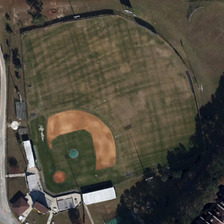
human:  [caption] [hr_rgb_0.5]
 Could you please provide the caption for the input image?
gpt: a baseball field is near some green trees .

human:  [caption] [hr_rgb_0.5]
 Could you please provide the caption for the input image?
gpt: a baseball field is near some green trees .

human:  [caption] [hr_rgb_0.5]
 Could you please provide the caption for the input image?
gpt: a baseball field is near some green trees .

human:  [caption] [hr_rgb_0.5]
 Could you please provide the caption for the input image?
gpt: a baseball field is near some green trees .

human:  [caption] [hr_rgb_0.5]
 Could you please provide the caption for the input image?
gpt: a baseball field is near some green trees .